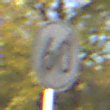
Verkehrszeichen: EndeGeschwindigkeit60
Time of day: SunriseSunset
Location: Outdoor (Urban)
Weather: PartlyCloudy
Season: Autumn
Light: Natural